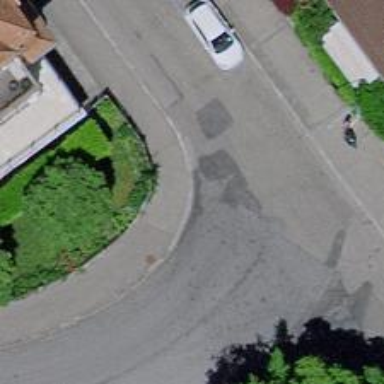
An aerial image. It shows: Kerb serving as barrier.